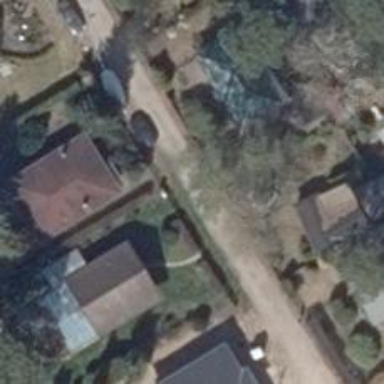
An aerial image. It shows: Gravel road in residential area.